Milling tool wear sample.
Tool blade image: 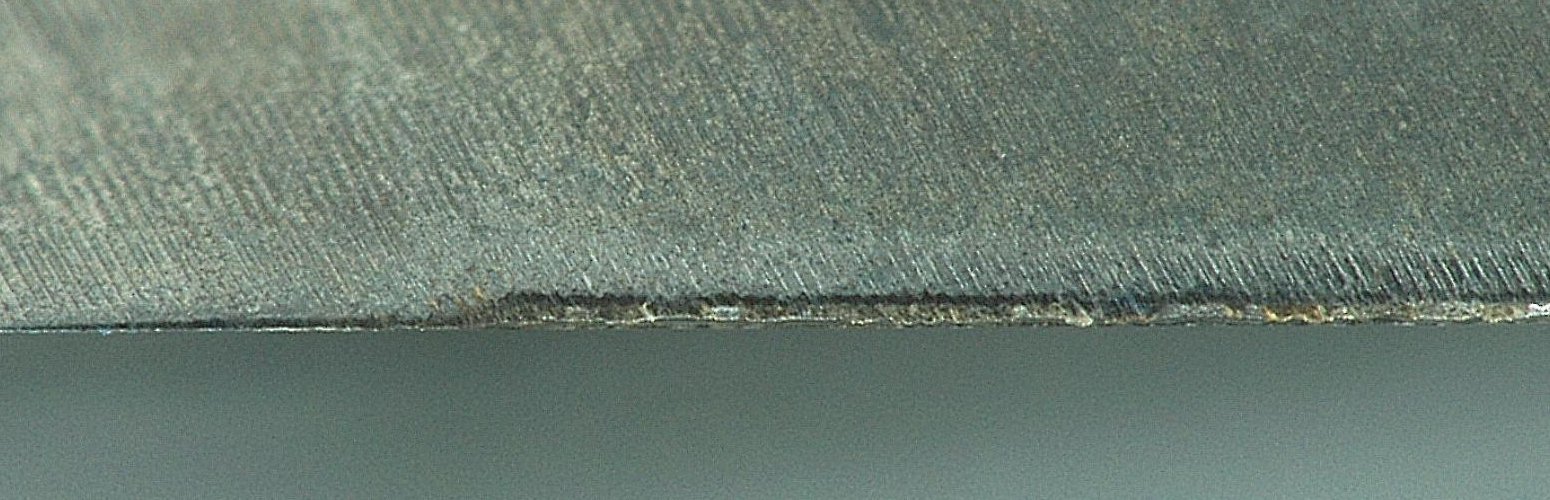
Chip image: 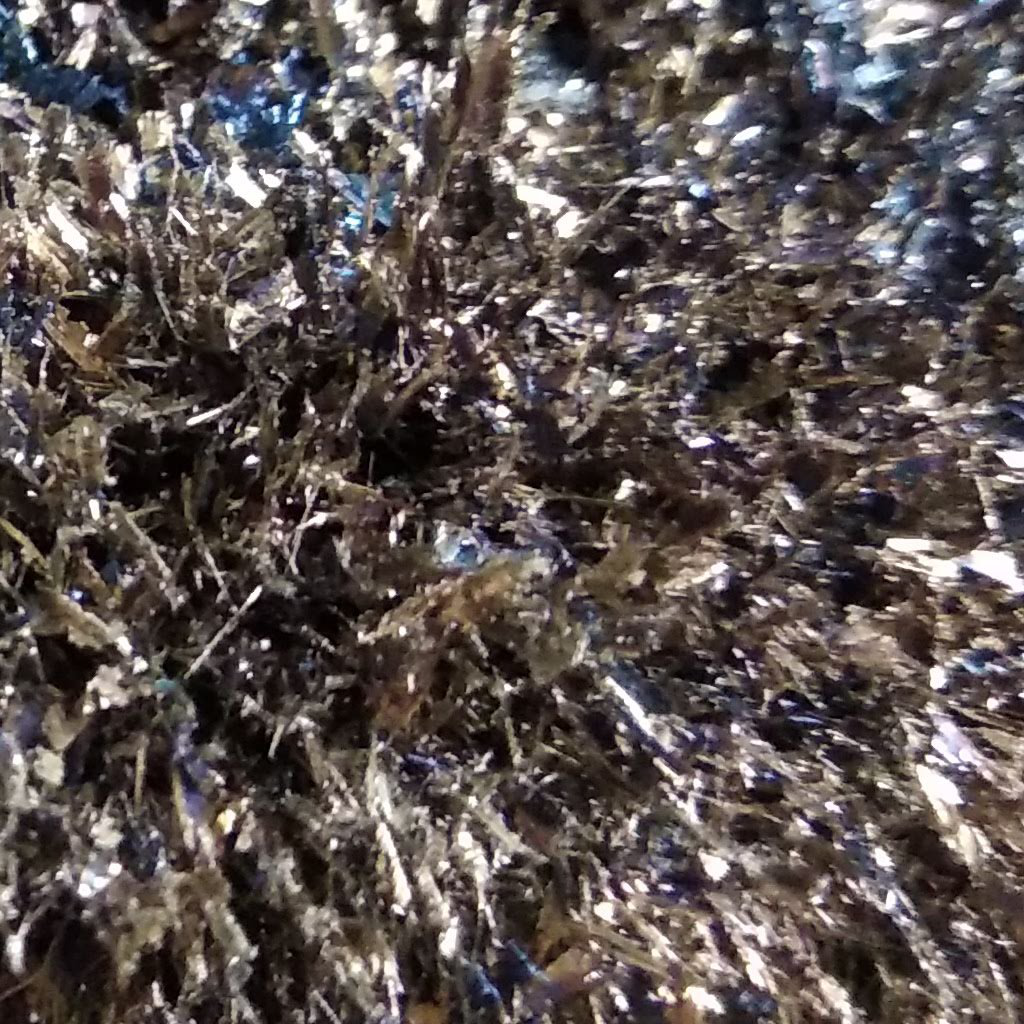
Workpiece image: 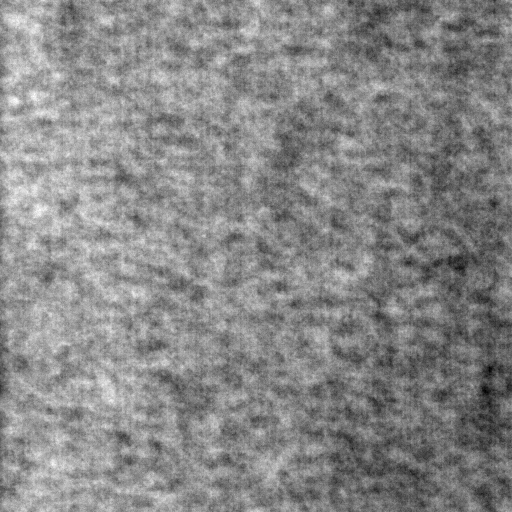
Tool wear state: used
Gaps: 12.02
Flank wear: 78.87
Overhang: 15.08
Force-signal Mel-spectrograms (X, Y, Z axes): 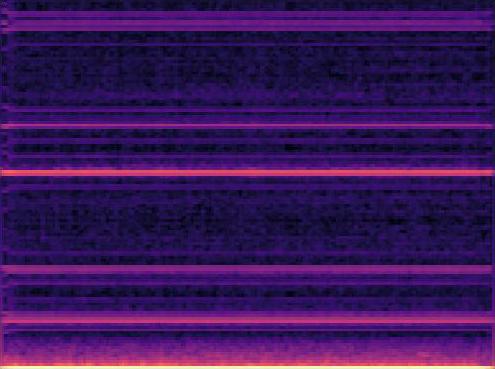 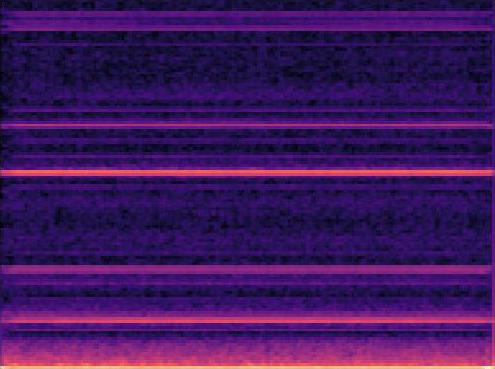 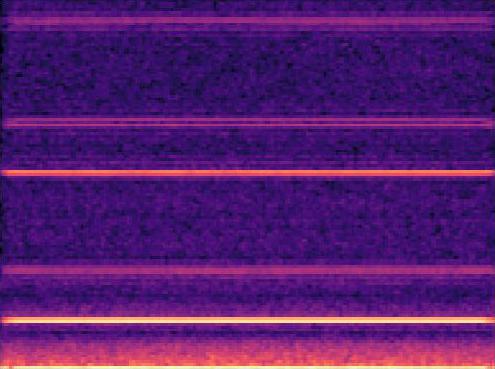
Force-signal scalograms (X, Y, Z axes): 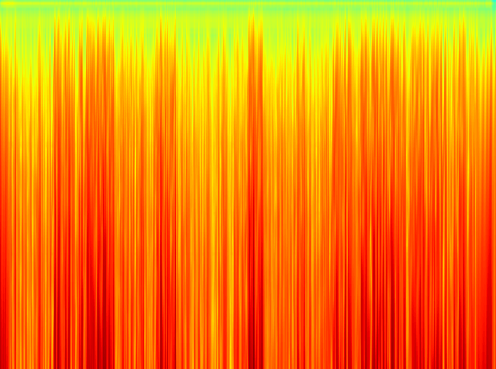 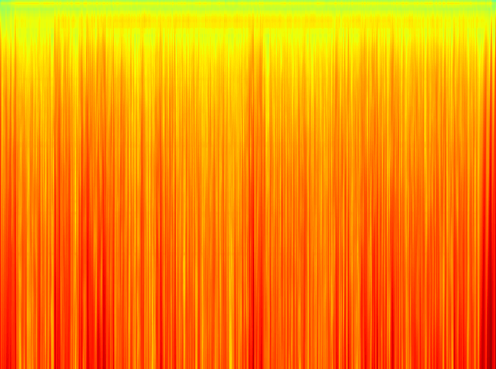 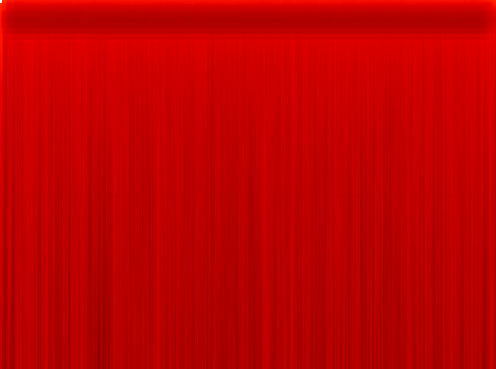
Force phase: steady_state_stabilization_wear